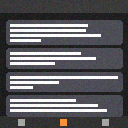
Screen state: on